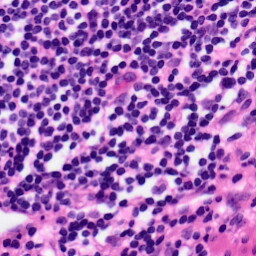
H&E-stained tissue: Pancreatic